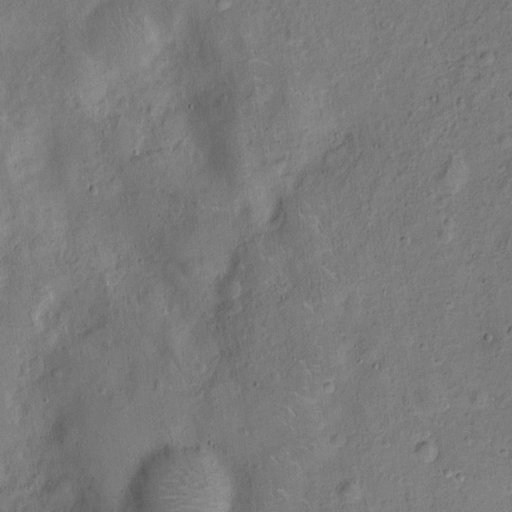
Objects detected: cone